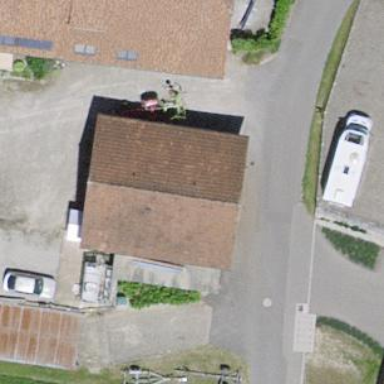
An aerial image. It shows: Garage building.